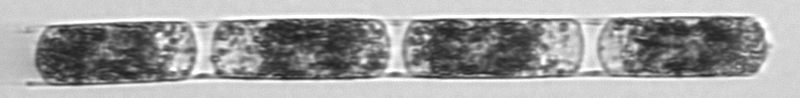
Label: Hemiaulus